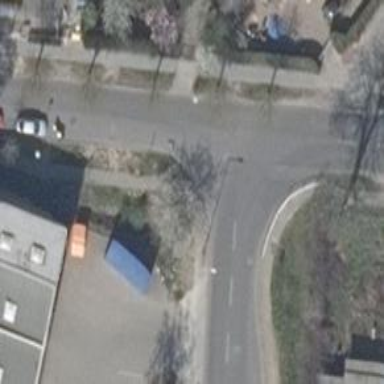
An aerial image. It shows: Road with "give way" sign.